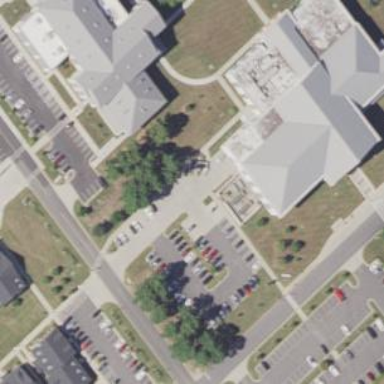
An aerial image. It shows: College building.